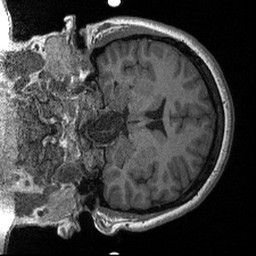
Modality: T1w
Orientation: coronal
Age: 33
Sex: female